Field crop: maize
Growth stage: 2
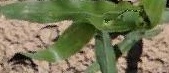
Species: maize